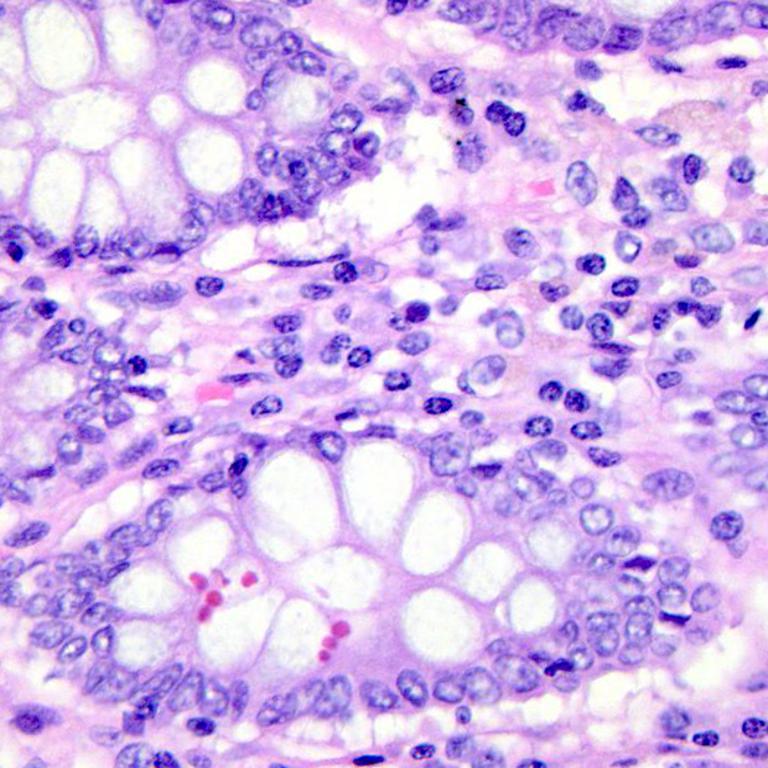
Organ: colon
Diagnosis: benign